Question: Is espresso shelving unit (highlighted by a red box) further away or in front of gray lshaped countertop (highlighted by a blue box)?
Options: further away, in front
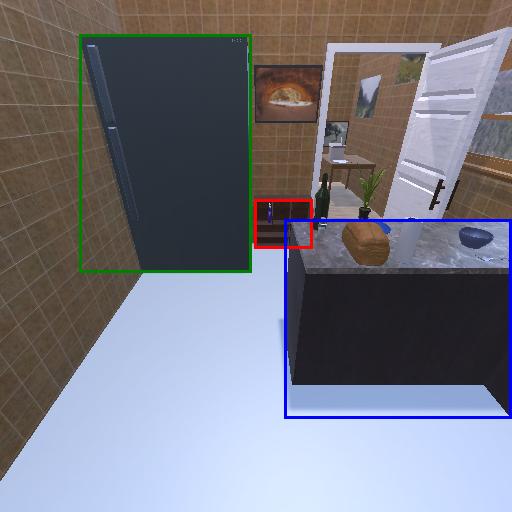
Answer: further away